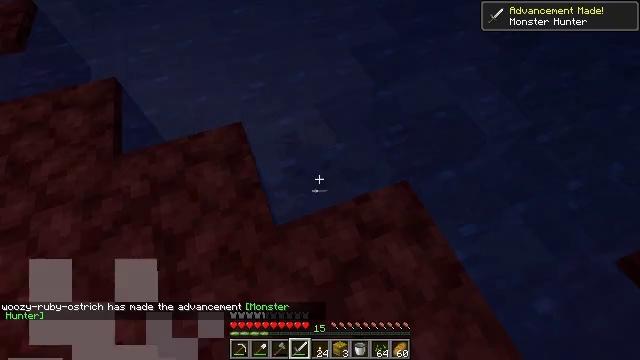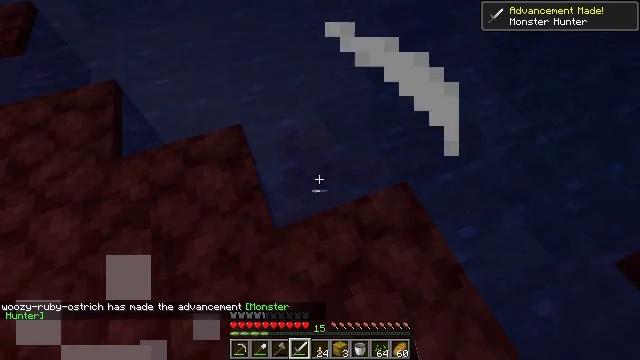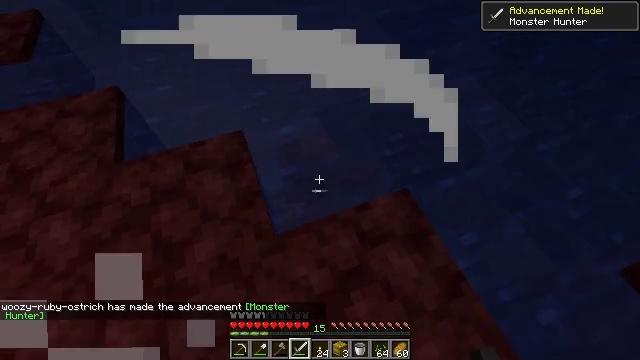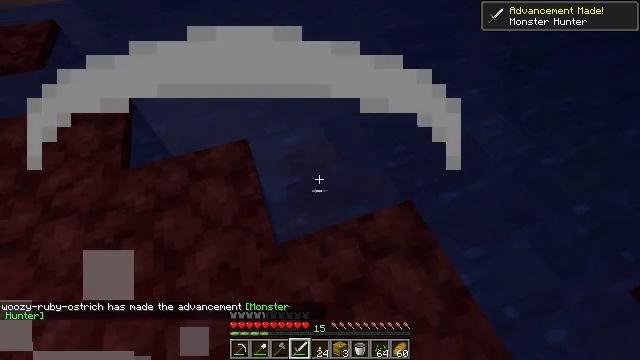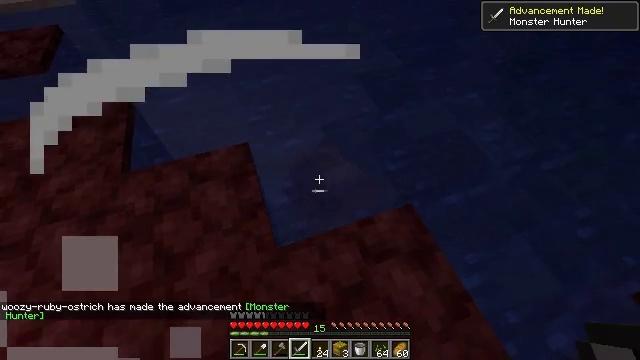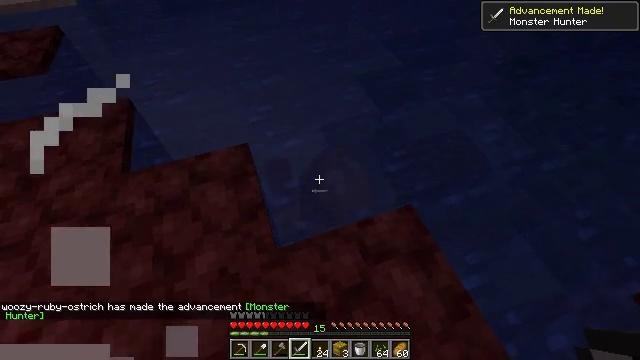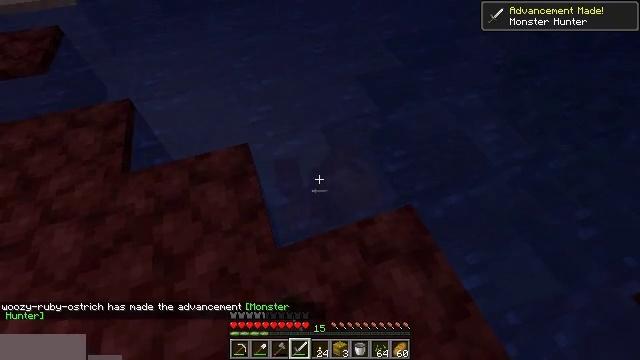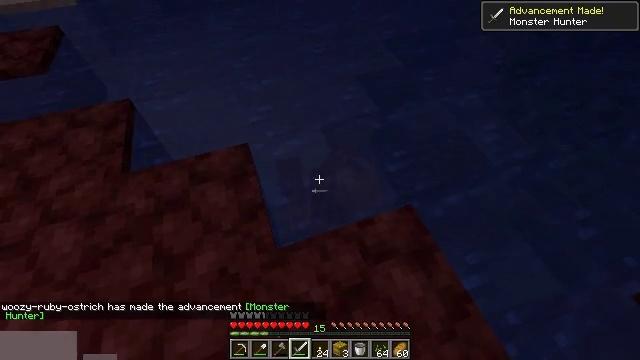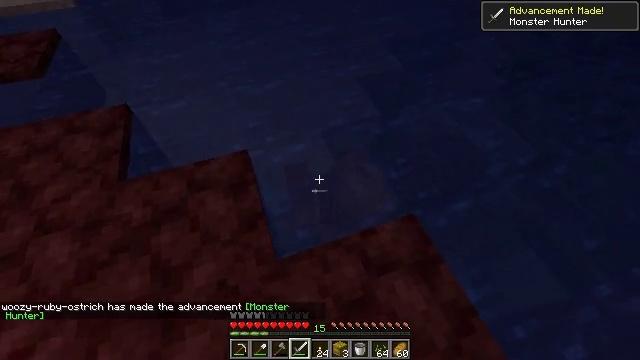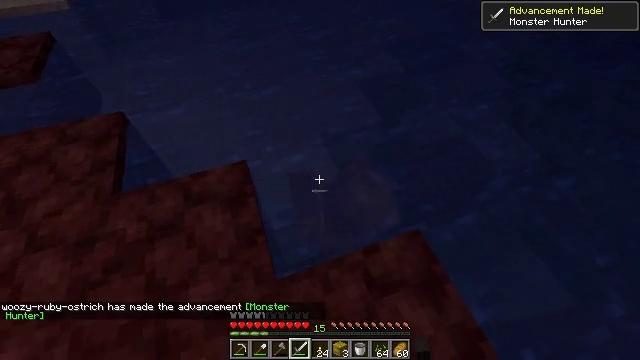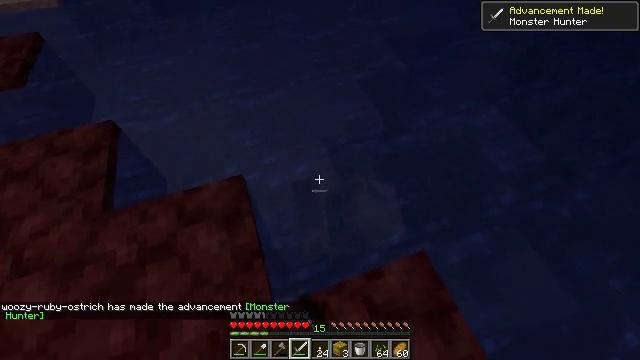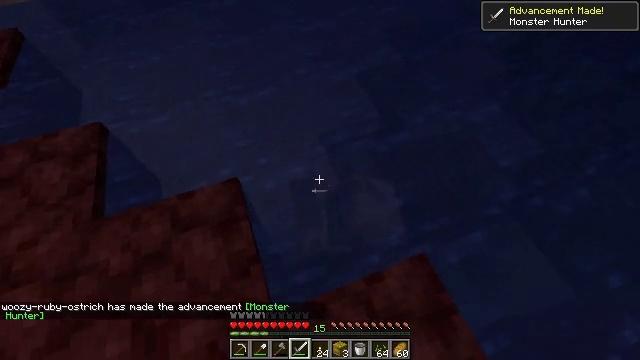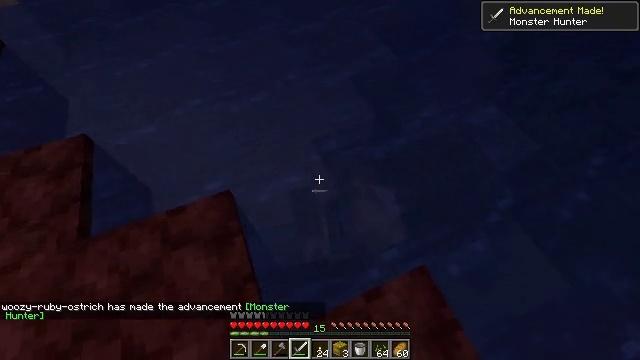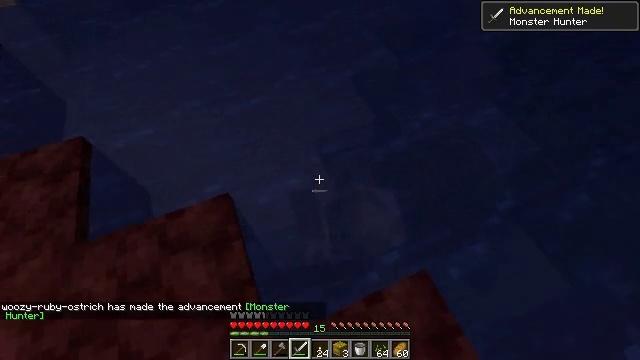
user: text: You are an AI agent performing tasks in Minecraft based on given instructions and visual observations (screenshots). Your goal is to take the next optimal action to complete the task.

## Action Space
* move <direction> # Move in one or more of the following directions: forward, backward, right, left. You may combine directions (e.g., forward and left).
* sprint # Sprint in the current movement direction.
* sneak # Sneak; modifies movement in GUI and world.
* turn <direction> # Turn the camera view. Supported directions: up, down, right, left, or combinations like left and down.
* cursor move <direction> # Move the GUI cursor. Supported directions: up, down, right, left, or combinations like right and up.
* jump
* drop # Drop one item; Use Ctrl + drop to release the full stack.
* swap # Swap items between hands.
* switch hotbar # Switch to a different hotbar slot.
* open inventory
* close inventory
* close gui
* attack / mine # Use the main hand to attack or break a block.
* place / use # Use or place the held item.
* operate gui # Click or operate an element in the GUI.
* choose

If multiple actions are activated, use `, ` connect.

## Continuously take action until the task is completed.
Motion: motion action
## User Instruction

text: Kill a husk.
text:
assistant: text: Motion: no_op
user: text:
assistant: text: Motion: turn up
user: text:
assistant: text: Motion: turn left and up
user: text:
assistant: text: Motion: no_op
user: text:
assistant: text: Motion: attack / mine
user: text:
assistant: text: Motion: attack / mine
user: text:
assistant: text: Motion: attack / mine
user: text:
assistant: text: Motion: move forward
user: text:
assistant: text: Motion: move forward, attack / mine
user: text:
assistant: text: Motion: move forward, turn down, attack / mine
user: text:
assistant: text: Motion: turn right and down, attack / mine
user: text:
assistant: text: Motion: turn right
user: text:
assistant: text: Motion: attack / mine
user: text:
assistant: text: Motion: attack / mine